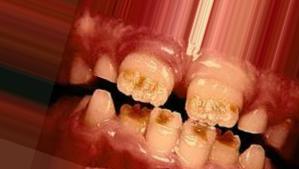
Condition: Tooth Discoloration